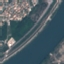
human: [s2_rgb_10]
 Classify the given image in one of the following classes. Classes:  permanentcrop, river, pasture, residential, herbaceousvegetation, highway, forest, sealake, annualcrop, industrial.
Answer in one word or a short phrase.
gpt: River